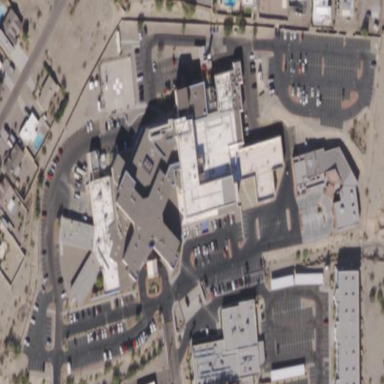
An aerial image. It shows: Healthcare facility identified as hospital.